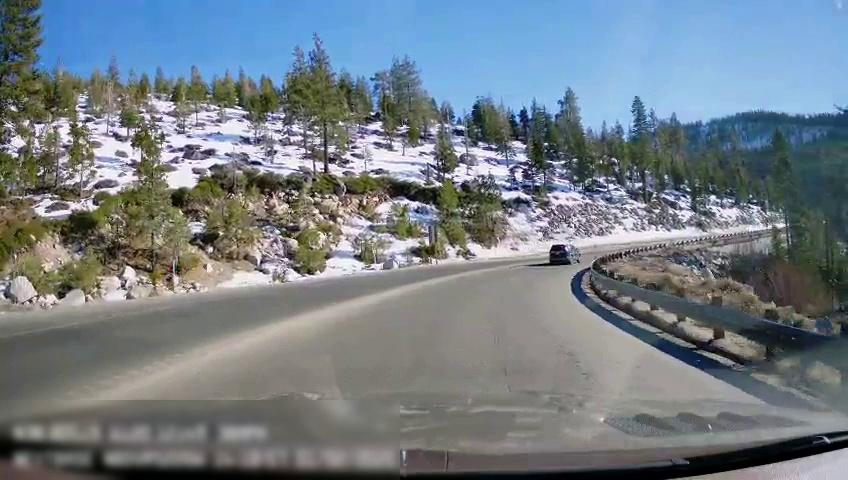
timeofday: Day
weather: Sunny
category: Drivable Space
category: Vehicles | SUV
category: Lanes | Opposite Lane